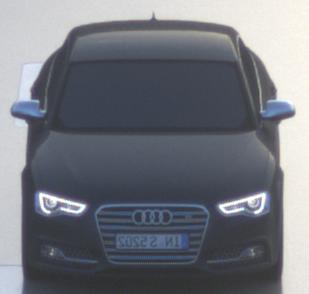
Make: Audi
Model: S5
Detailed model: F5
Model produced from: 2016
Model produced until: 2019
Doors: 2
Color: gray
Road condition: wet road
Daytime: sunrise or sunset
Contrast: low contrast